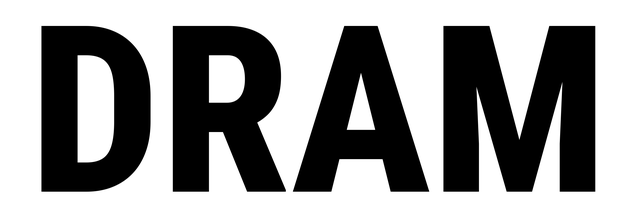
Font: Roboto_Condensed_ExtraBold